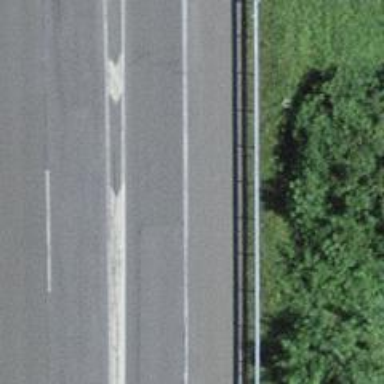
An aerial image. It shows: Asphalt motorway link.